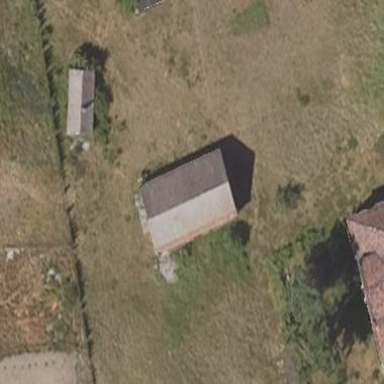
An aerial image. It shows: Farm auxiliary building.